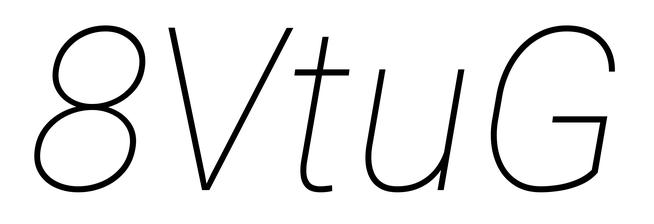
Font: Roboto-Italic_Thin_Italic